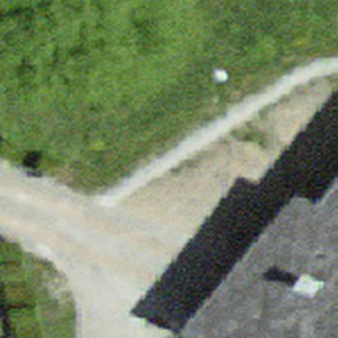
Label: other